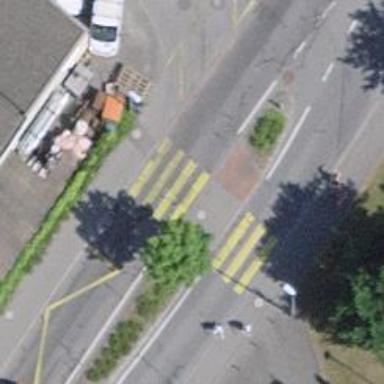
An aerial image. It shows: Kerb serving as barrier.